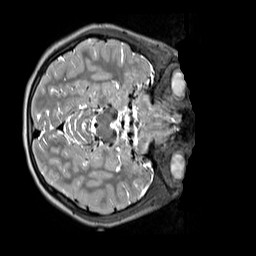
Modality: T2w
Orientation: axial
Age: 9
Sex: female
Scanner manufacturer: siemens
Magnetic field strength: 3 T
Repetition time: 3.2 s
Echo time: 0.408 s